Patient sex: M
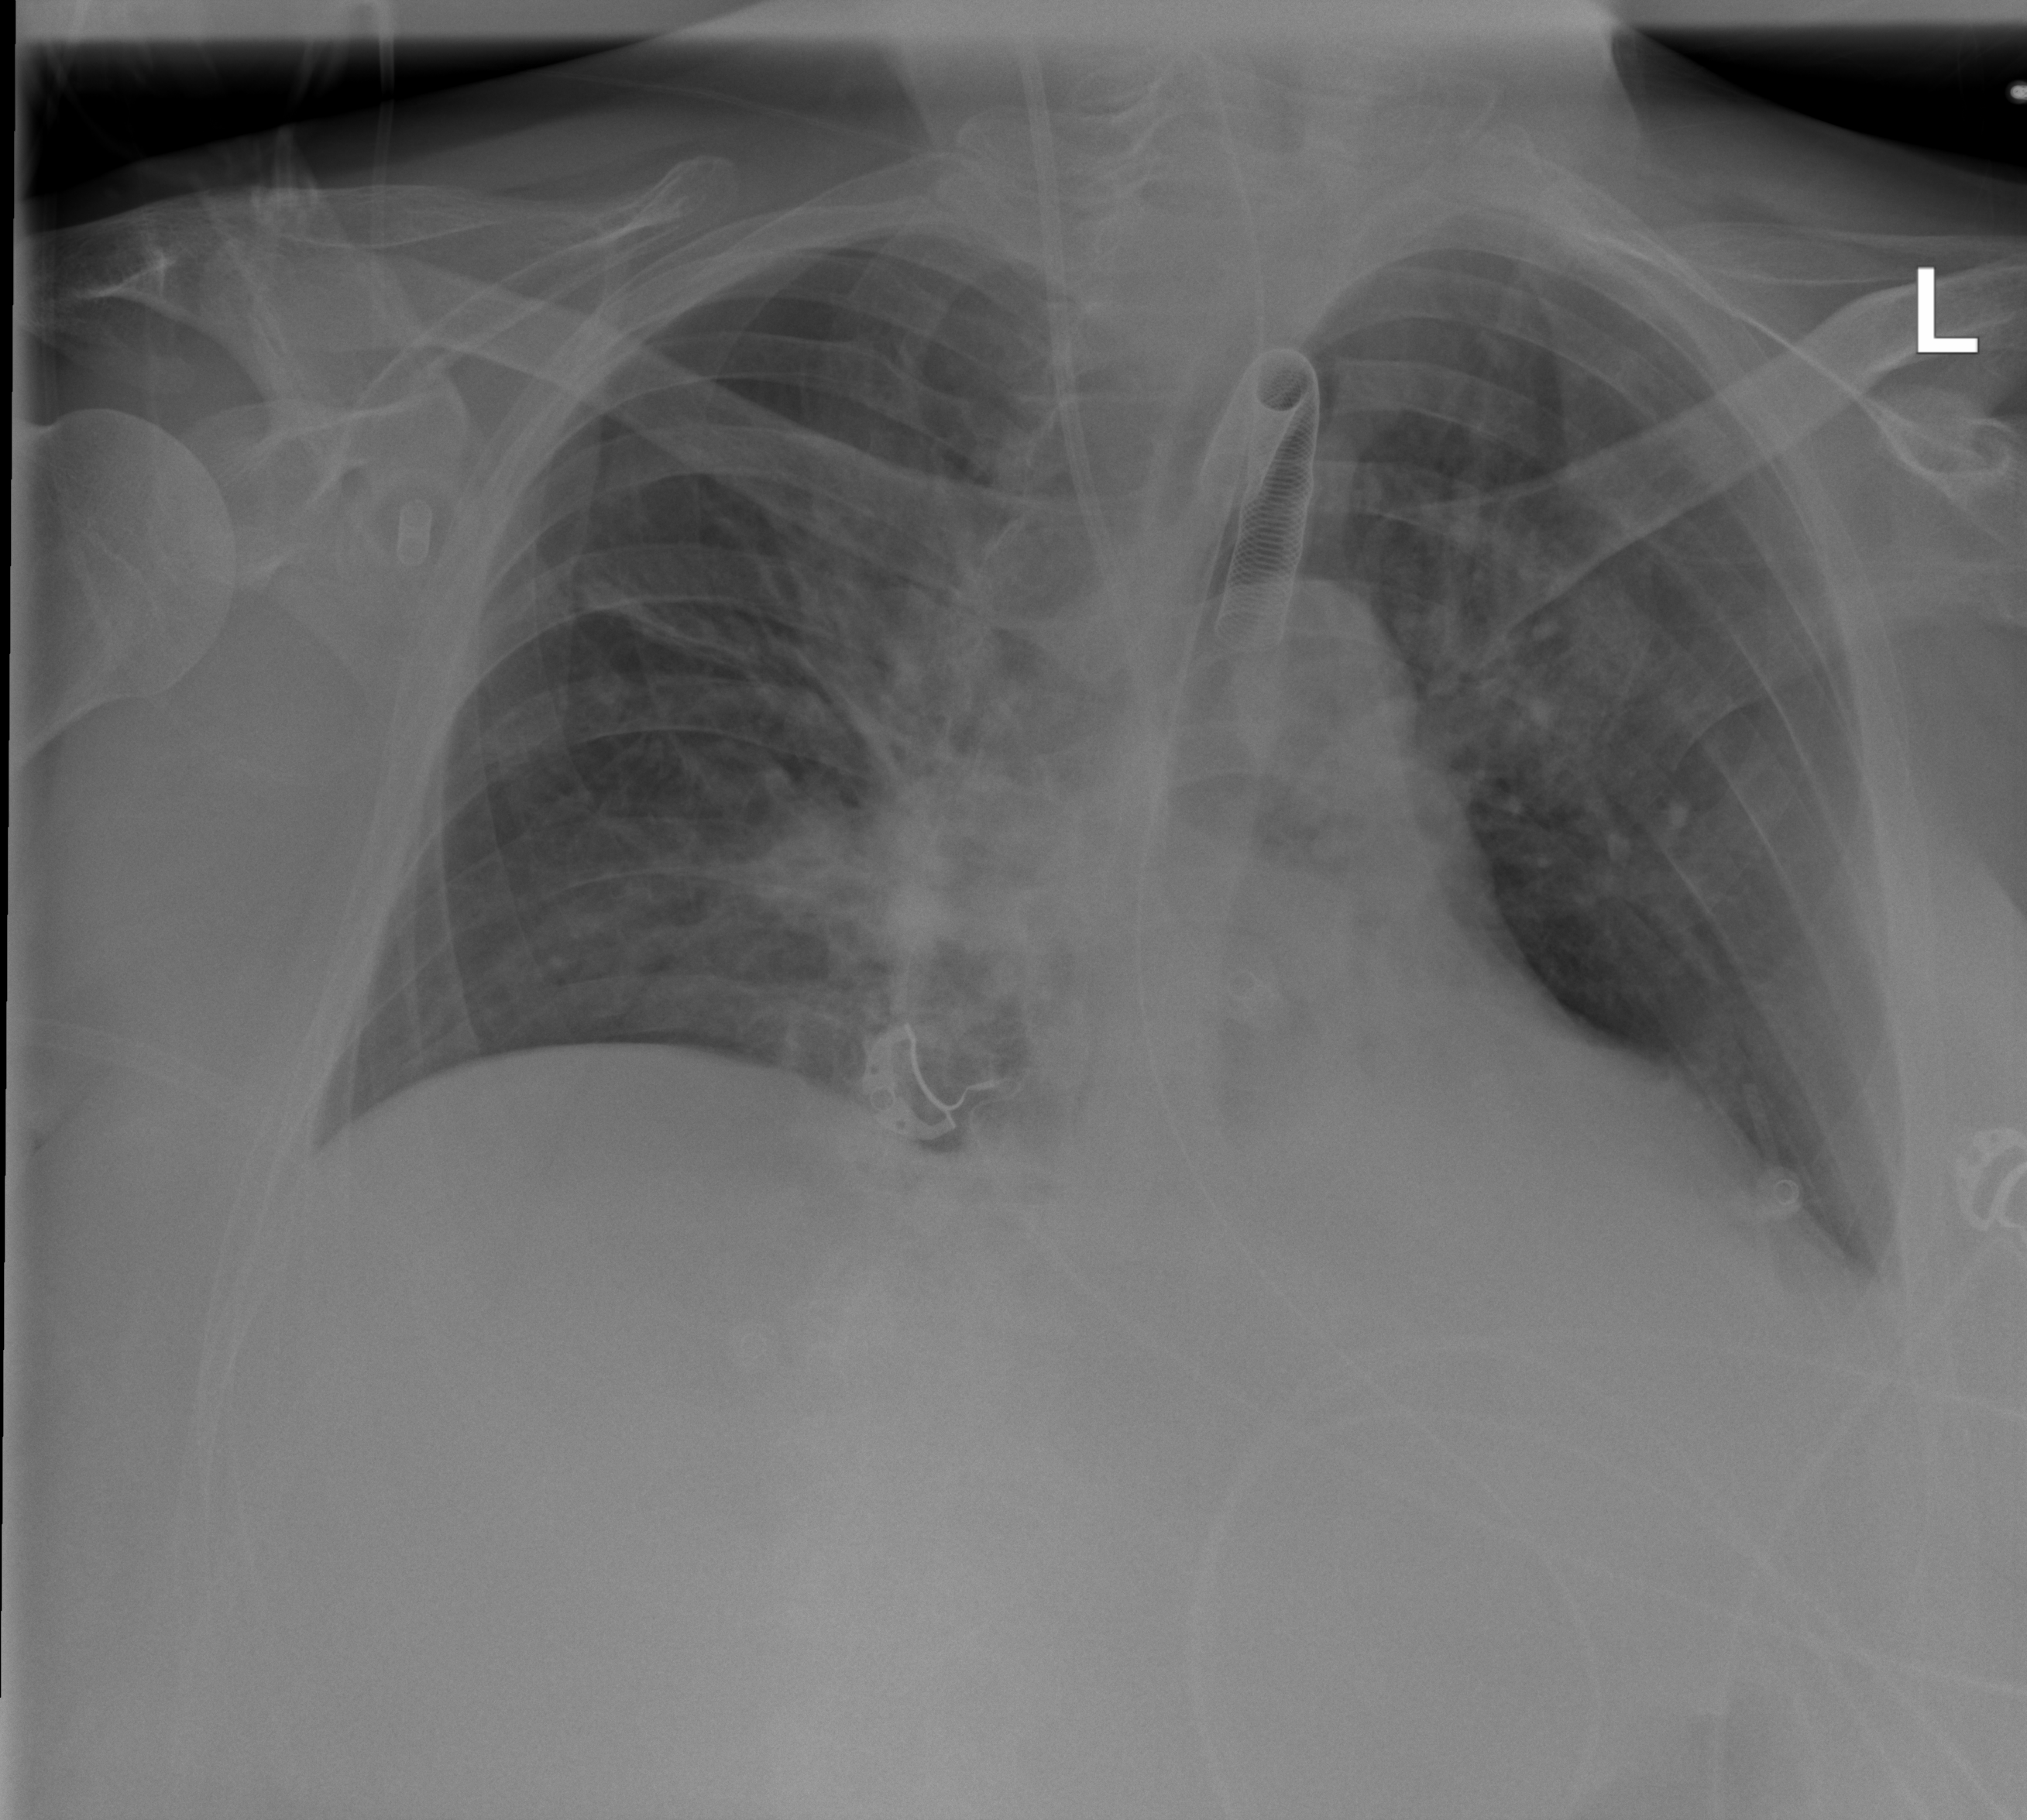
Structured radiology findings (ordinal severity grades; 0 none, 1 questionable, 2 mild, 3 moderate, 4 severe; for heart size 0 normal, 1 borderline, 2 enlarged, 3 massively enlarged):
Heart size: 1
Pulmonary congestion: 2
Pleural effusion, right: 0
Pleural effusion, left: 2
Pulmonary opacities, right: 2
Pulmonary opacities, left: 0
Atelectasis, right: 2
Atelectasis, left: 2